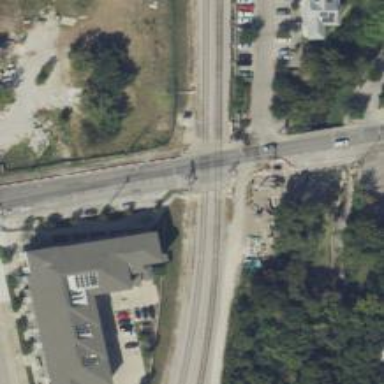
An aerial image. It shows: Crossing for the railway.